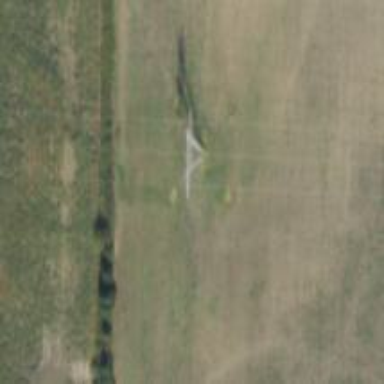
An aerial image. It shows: Lattice structure tower.